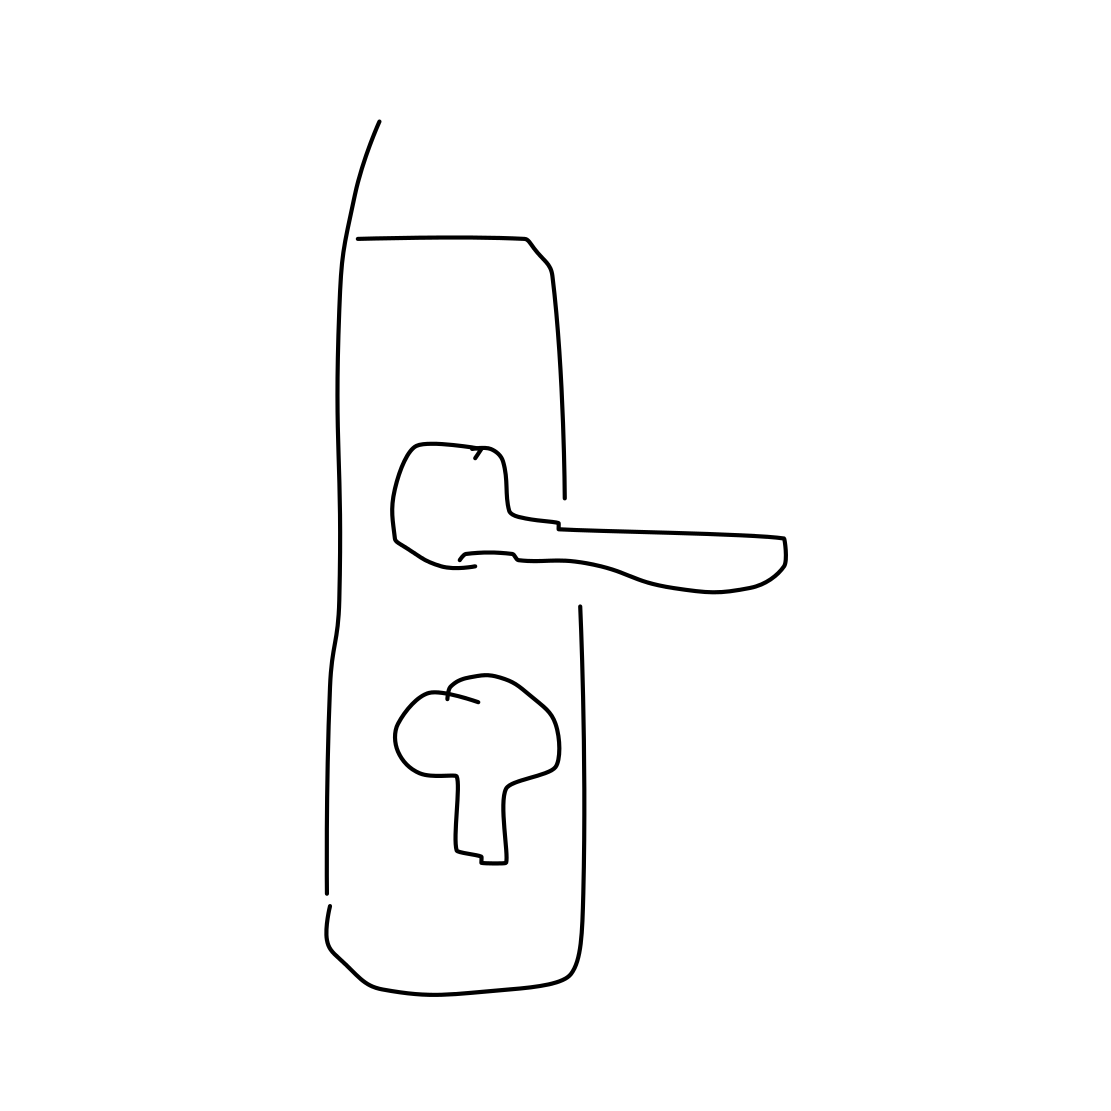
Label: door handle